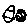
Label: moon